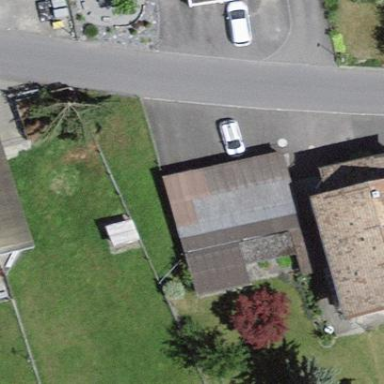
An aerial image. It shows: Garage.